Question: Hey guys I have a problem im uploading images to my project path the images are contained within ~/userdata/UserID/uploadedimage/image.jpg
I used the below method to upload and to store the path of the picture in my database.
'''
protected void UploadButton_Click(object sender, EventArgs e)
{
if (FileUploadControl.HasFile)
{
try
{
string theUserId = Session["UserID"].ToString();
OdbcConnection cn = new OdbcConnection("Driver={MySQL ODBC 3.51 Driver}; Server=localhost; Database=gymwebsite2; User=root; Password=commando;");
cn.Open();
//string filename = Path.GetFileName(FileUploadControl.FileName);
string fileuploadpath = Server.MapPath("~/userdata/" + theUserId + "/uploadedimage/") + Path.GetFileName(FileUploadControl.FileName);
FileUploadControl.SaveAs(fileuploadpath);
StatusLabel.Text = "Upload status: File uploaded!";
OdbcCommand cmd = new OdbcCommand("INSERT INTO Pictures (UserID, picturepath) VALUES ('" + theUserId + "' , '" + fileuploadpath + "')", cn);
cmd.ExecuteNonQuery();
}
catch (Exception ex)
{
StatusLabel.Text = "Upload status: The file could not be uploaded. The following error occured: " + ex.Message;
}
}
}
}
'''
What I found is the path isnt the path of my project directory its something strange:

Here is a snippet from my database the first one idPictures = 1 is the correct path name I need.
idPictures = 2 is the one that the fileupload is inserting into my database?
How can I get it so it will give a path name like this:
'''
~/userdata/2/uploadedimage/batman-for-facebook.jpg
'''
If I try this:
'''
string fileuploadpath = ("~/userdata/"+theUserId+"/uploadedimage/")+Path.GetFileName(FileUploadControl.FileName);
FileUploadControl.SaveAs(fileuploadpath);
StatusLabel.Text = "Upload status: File uploaded!";
OdbcCommand cmd = new OdbcCommand("INSERT INTO Pictures (UserID, picturepath) VALUES ('"+theUserId+"','"+fileuploadpath+"')", cn);
cmd.ExecuteNonQuery();
}
catch (Exception ex)
{
StatusLabel.Text = "Upload status: The file could not be uploaded. The following error occured: " + ex.Message;
}
}
}
}
'''
I get the error:
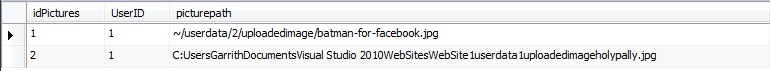
Answer: I suspect it's treating backslashes as escape characters in your SQL statement. Don't forget, you're using 'Server.MpaPath' - i.e. you're trying to find the Windows absolute filename for the file.
This is exactly the kind of thing that happens when you don't use parameterized SQL statements, but instead include what is essentially user-specified text into your SQL directly. Use a parameterized SQL command, specify the values separately and then you at least won't need to worry about wonky values.
Of course, you'll still need to work out whether you wanted to store the translated path or not, but that's a different matter.